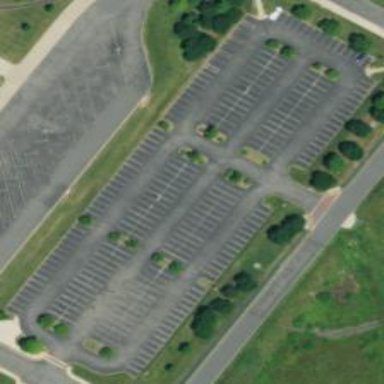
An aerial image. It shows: Parking area.